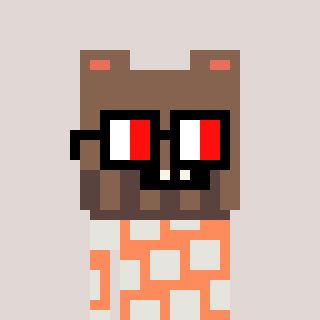
a pixel art character with square glasses with black frames and red eyes, a bear-shaped head and a peachy-colored body on a warm background